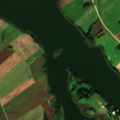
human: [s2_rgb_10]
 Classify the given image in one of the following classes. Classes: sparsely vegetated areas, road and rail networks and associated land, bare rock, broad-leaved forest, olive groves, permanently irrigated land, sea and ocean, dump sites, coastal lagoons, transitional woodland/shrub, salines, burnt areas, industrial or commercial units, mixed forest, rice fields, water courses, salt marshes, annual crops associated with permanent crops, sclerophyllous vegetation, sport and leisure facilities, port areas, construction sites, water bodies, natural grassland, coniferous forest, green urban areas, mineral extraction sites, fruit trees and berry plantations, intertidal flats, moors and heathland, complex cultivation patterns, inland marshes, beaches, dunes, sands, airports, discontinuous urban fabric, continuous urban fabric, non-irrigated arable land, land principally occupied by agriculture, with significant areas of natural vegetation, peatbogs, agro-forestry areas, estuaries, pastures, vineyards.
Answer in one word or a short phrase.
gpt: non-irrigated arable land, complex cultivation patterns, land principally occupied by agriculture, with significant areas of natural vegetation, water bodies